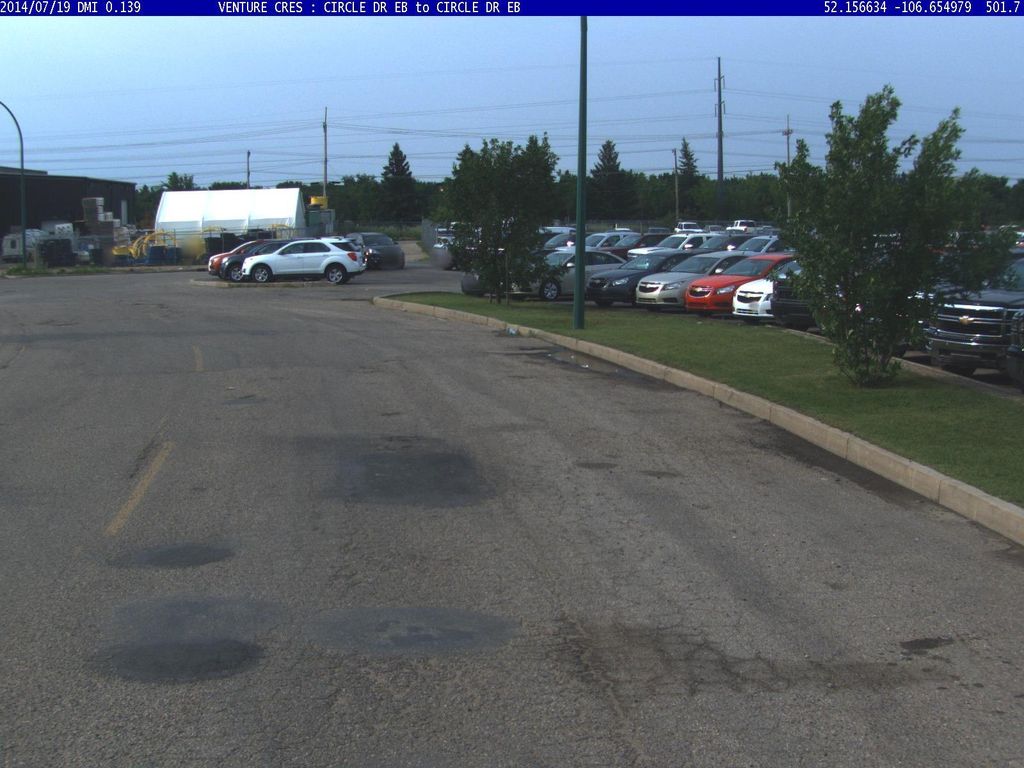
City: saskatoon